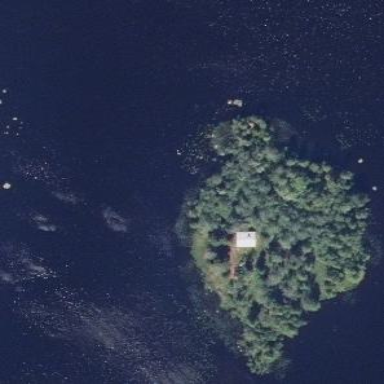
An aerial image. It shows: Islet.